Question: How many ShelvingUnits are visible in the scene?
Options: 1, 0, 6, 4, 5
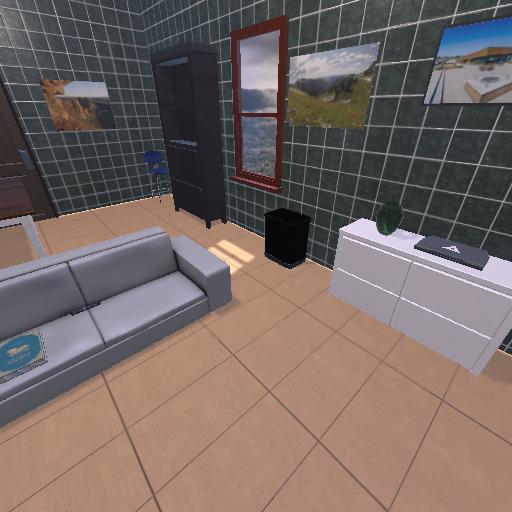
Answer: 1